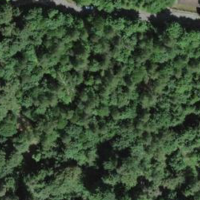
EUNIS habitat code: 43
Species observed at this site:
Sambucus racemosa